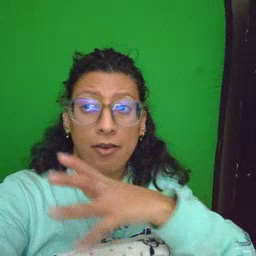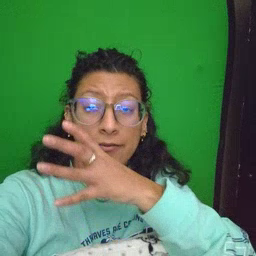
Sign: farm